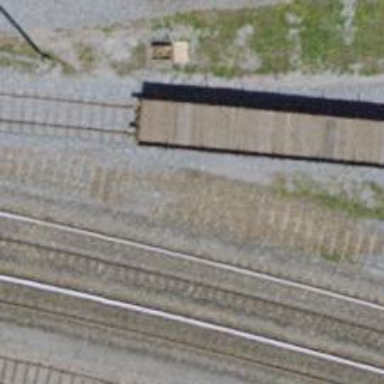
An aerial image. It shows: Railway yard used for servicing trains.